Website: lowes
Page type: customer-info-address
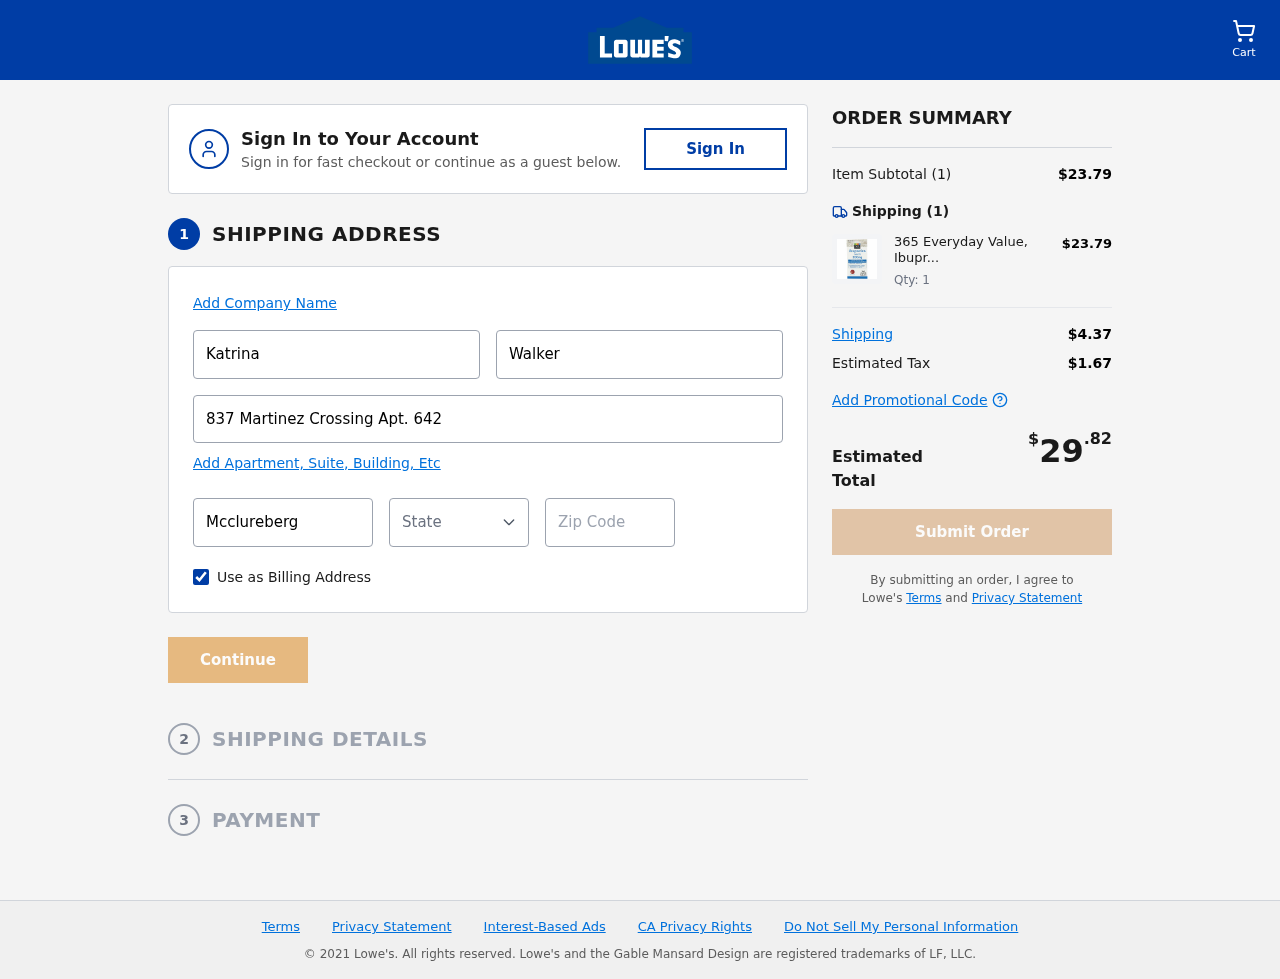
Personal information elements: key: PII_CITY
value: Mcclureberg
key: PII_FIRSTNAME
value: Katrina
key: PII_LASTNAME
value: Walker
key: PII_POSTCODE
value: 75099
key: PII_STATE_ABBR
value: OR
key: PII_STREET
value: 837 Martinez Crossing Apt. 642
Product elements: key: PRODUCT1_NAME
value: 365 Everyday Value, Ibuprofen Tablets 200mg, 100 ct
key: PRODUCT1_PRICE
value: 23.79
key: PRODUCT1_QUANTITY
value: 1
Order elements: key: ORDER_NUM_ITEMS
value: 1
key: ORDER_SUBTOTAL
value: $23.79
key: ORDER_NUM_ITEMS2
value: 1
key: ORDER_SHIPPING_COST
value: $4.37
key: ORDER_TAX
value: $1.67
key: ORDER_TOTAL
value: $29.82